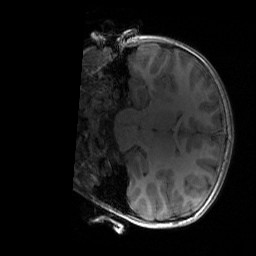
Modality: T1w
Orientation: coronal
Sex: male
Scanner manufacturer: siemens
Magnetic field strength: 3 T
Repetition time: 1.9 s
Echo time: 0.00243 s